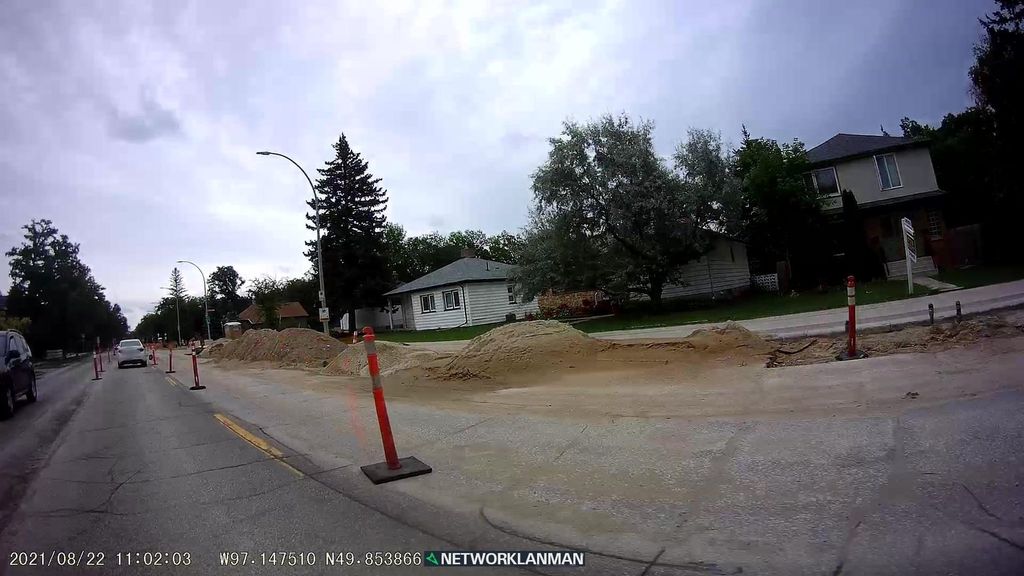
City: winnipeg